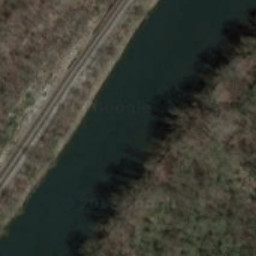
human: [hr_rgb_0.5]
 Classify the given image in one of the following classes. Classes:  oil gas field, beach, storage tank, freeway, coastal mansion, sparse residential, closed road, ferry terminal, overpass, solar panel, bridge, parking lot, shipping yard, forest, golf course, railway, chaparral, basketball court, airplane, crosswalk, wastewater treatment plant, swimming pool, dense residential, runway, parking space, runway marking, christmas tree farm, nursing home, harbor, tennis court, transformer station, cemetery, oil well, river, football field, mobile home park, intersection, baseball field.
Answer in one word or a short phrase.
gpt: river